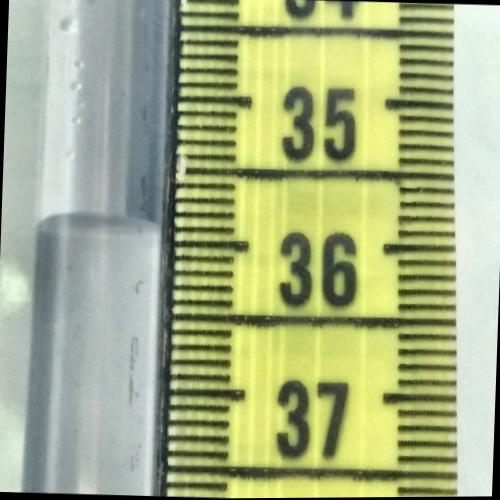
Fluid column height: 35.9 cm